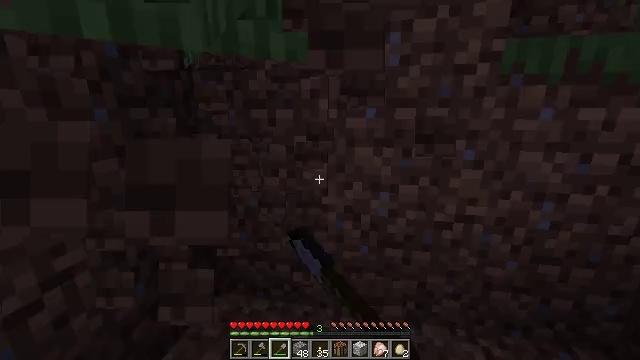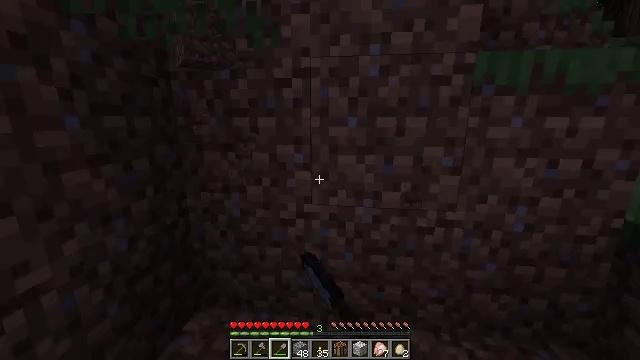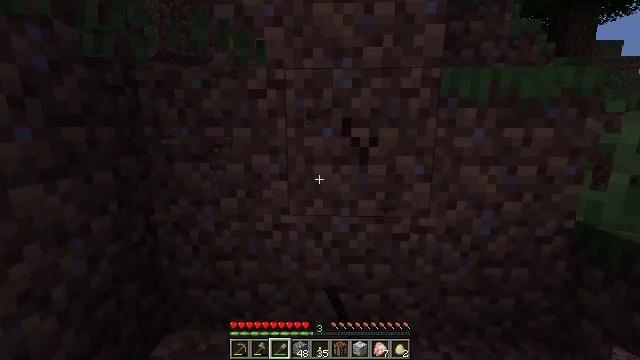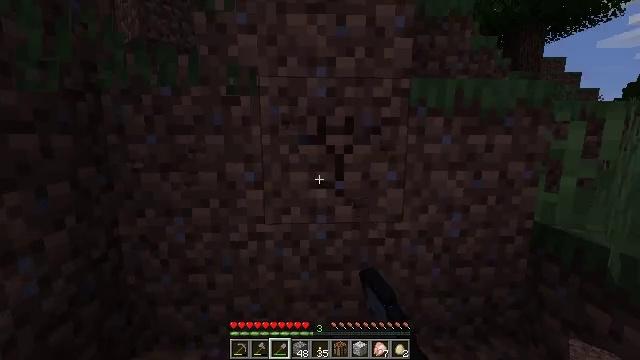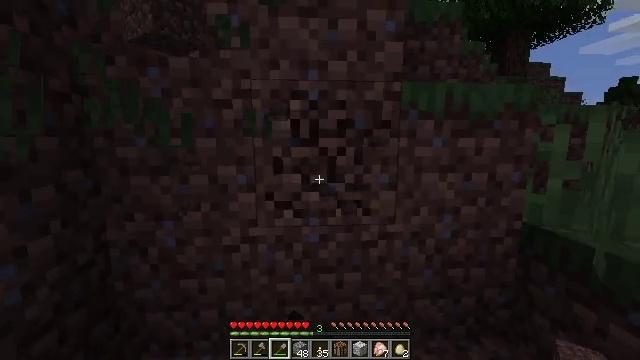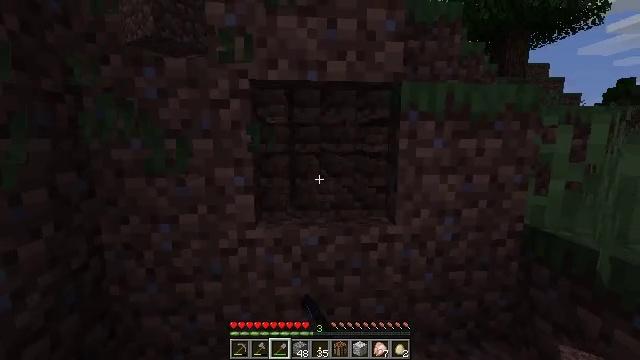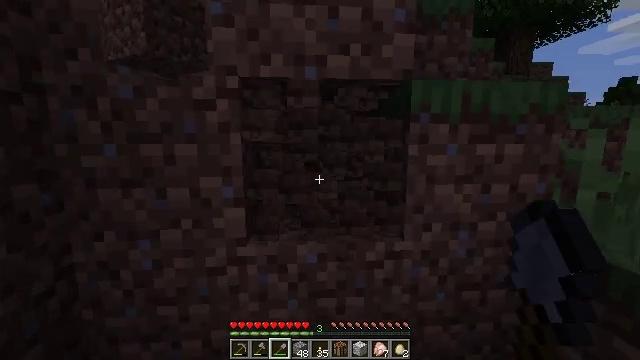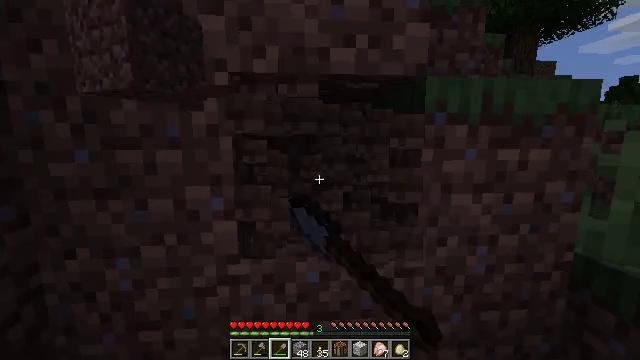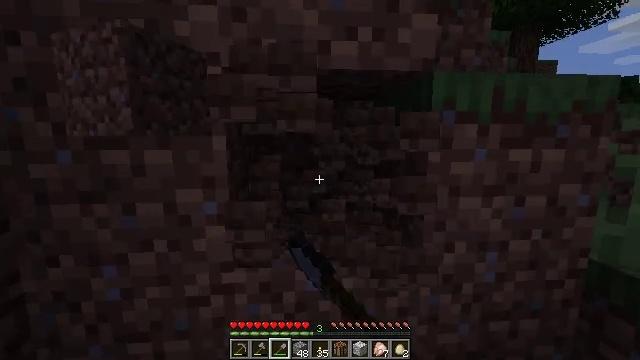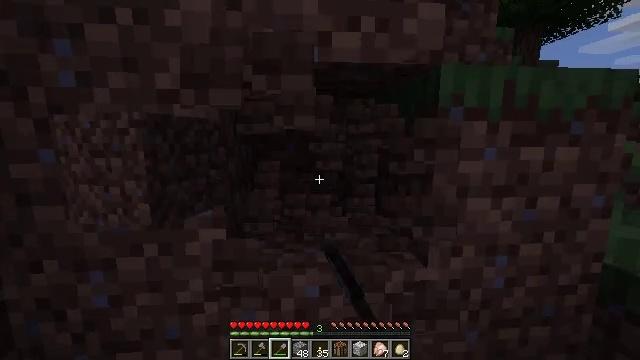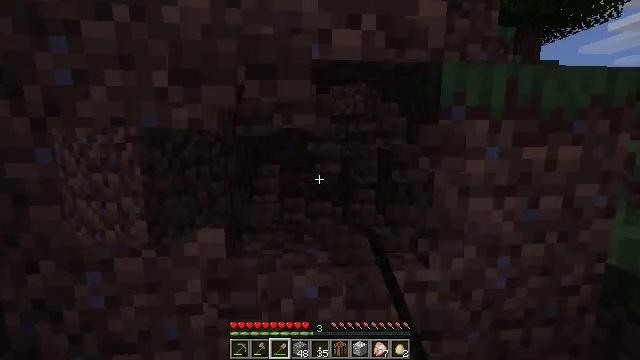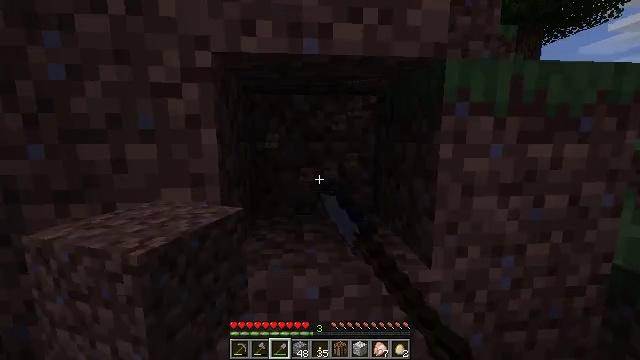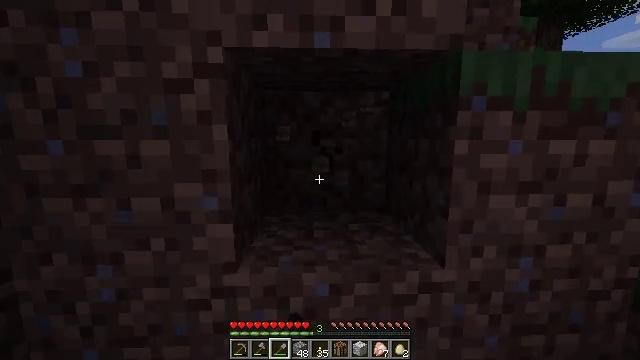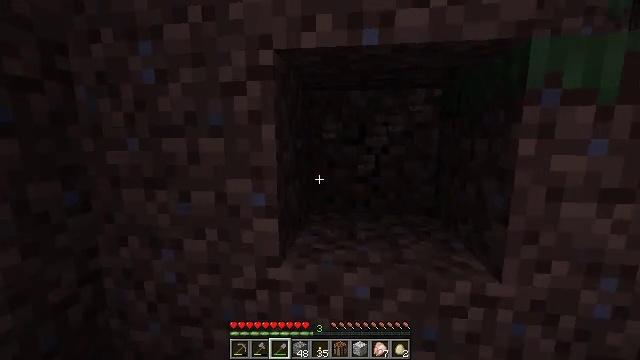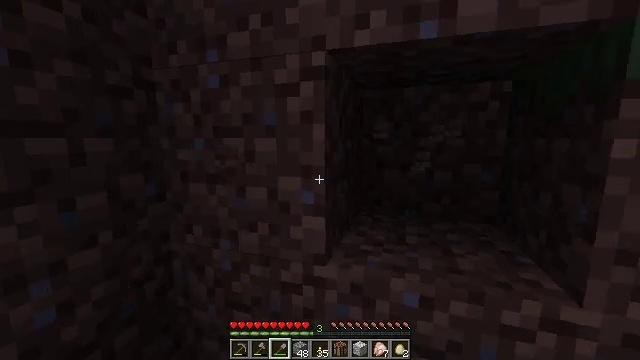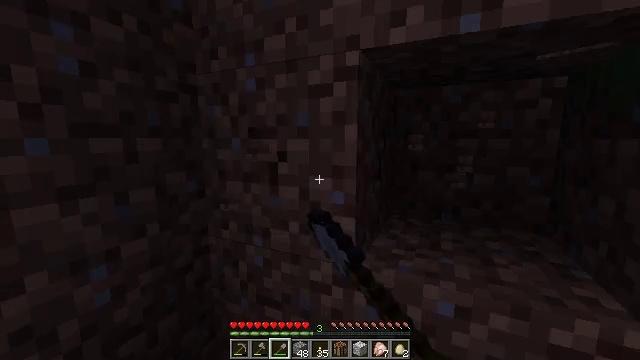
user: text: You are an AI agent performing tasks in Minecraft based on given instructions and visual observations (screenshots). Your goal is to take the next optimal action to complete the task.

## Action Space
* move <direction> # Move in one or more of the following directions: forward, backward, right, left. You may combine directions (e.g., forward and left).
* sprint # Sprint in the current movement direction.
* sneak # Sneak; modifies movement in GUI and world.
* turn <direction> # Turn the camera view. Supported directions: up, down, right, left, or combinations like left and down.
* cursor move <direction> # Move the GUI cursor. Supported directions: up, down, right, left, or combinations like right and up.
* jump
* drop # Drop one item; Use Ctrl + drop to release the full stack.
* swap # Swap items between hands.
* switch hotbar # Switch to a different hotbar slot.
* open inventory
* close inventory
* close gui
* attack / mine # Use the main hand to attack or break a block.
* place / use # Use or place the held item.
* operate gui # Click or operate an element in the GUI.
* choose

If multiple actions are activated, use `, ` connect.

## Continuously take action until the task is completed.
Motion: motion action
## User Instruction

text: Gather dirt.
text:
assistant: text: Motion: turn right and up, attack / mine
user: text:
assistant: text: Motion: turn right and up, attack / mine
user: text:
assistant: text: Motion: turn right and up, attack / mine
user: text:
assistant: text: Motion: turn right, attack / mine
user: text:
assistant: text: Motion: move forward, attack / mine
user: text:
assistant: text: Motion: move forward, attack / mine
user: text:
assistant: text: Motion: move forward, attack / mine
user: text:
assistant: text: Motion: attack / mine
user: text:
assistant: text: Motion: attack / mine
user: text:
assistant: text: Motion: attack / mine
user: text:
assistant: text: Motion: attack / mine
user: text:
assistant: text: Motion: turn left, attack / mine
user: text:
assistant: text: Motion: turn left, attack / mine
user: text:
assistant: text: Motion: turn left, attack / mine
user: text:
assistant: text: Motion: turn left, attack / mine
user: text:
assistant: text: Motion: turn left, attack / mine
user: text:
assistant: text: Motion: attack / mine
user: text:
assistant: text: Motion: attack / mine
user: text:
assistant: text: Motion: attack / mine
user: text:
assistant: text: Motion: attack / mine
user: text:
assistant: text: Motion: turn right and up, attack / mine
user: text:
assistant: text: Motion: turn right and up, attack / mine
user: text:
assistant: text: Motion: turn right and up, attack / mine
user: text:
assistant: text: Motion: attack / mine